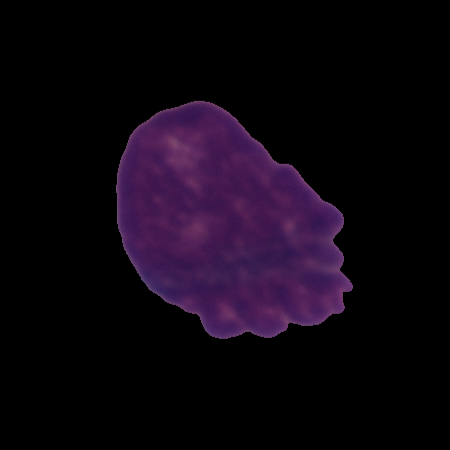
Label: cancer